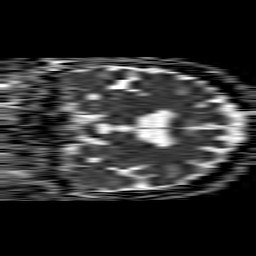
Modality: ADC
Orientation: coronal
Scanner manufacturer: philips
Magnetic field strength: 1.5 T
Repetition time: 4.6 s
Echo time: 0.08941 s